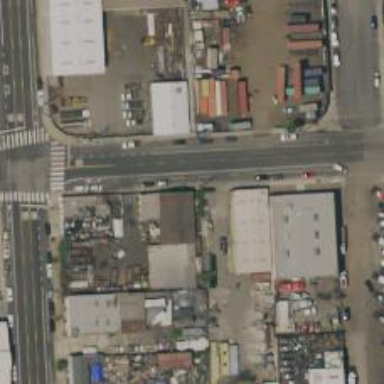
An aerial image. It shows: Blocked service alley.